Aerial crown-view tile of a tropical tree (Barro Colorado Island, Panama), acquired 20240813:
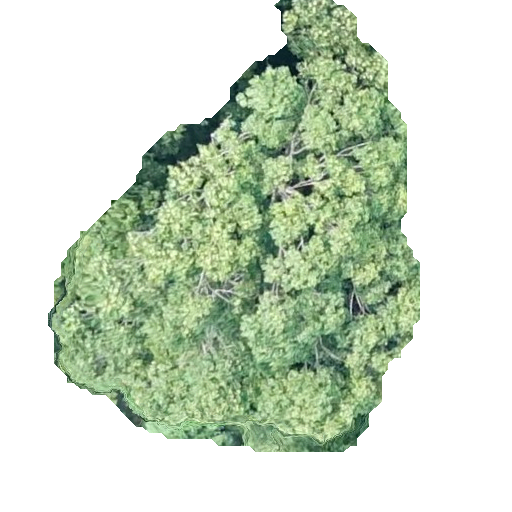
Species: Ocotea leptobotra
GBIF accepted scientific name: Ocotea leptobotra
Crown area: 169.429 m²